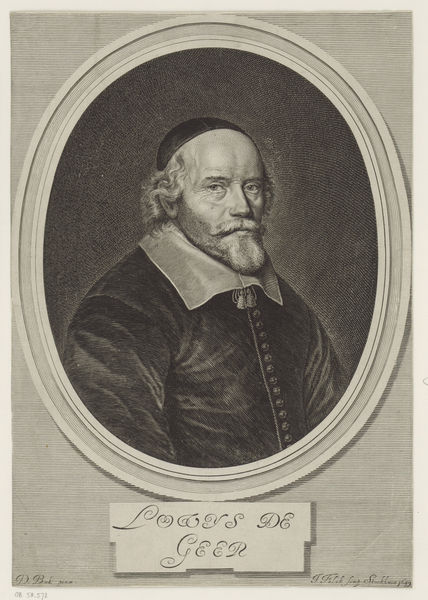
Titel: Portret van Lodewijk de Geer
Künstler: Jeremias Falck
Standort: Amsterdam
Institution: Rijksmuseum
Schlagwörter: homme, portrait, clergé, évèque, potrait homme, xve siecle